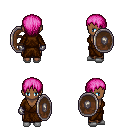
a pixel art fantasy rpg character, female body template, human, dark skin, brown robe, robe skirt, pink plain hairstyle, metal gloves, white slippers, shield, four views (front, back, left, right), 2x2 character sprite sheet, small pixel art, hard edges, no anti-aliasing